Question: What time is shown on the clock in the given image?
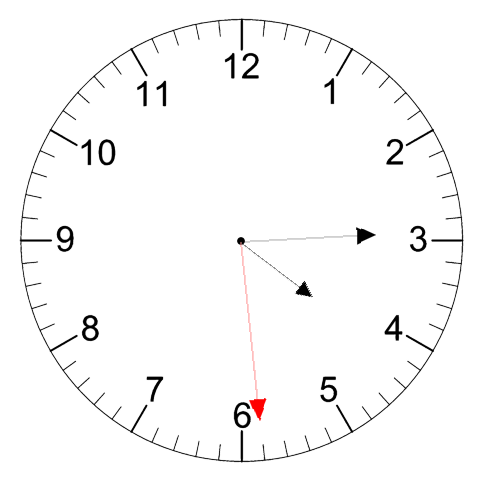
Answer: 04:14:29